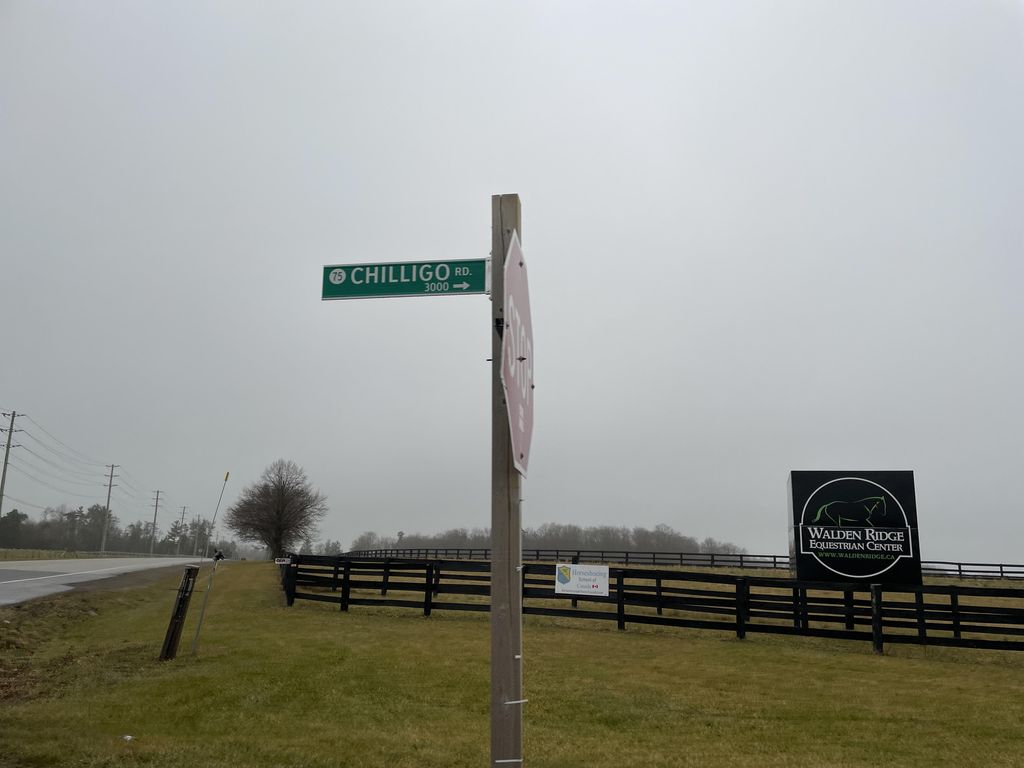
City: kitchener-waterloo